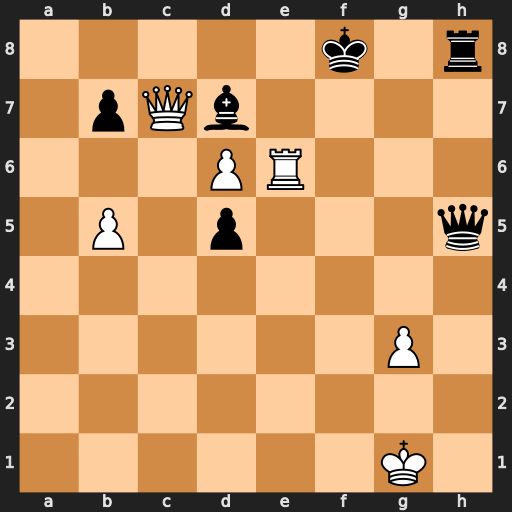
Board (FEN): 5k1r/1pQb4/3PR3/1P1p3q/8/6P1/8/6K1
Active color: w
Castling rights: -
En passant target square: -
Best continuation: Qd8+ Be8 Qe7+ Kg8 Qxe8+